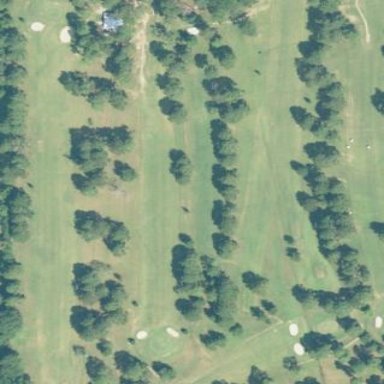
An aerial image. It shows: Golf course surrounded by greenery.